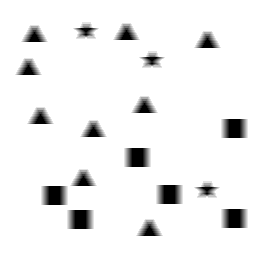
Squares: 6
Triangles: 9
Stars: 3
Total shapes: 18